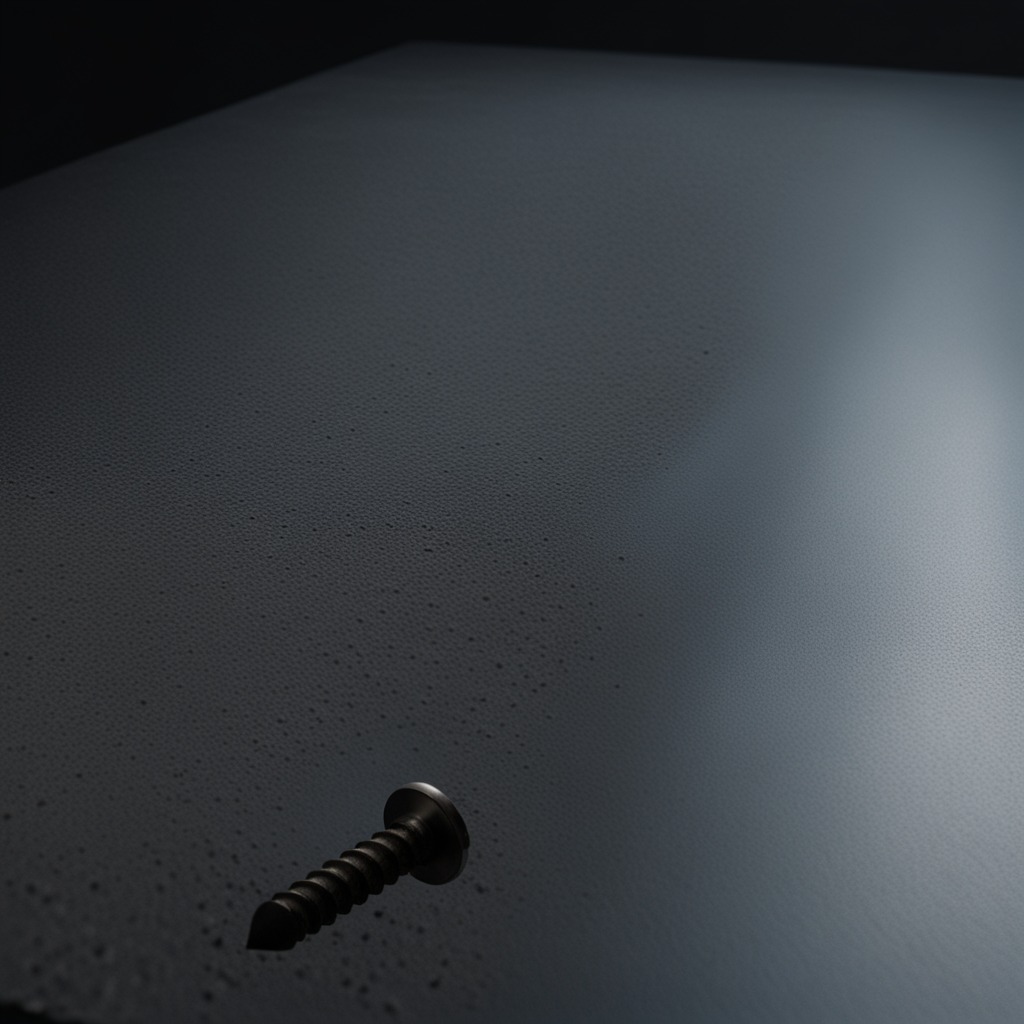
A metal screw is lying on a clean granite table inside a workshop at night dim ambient light soft shadows worn but